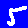
Digit: 5